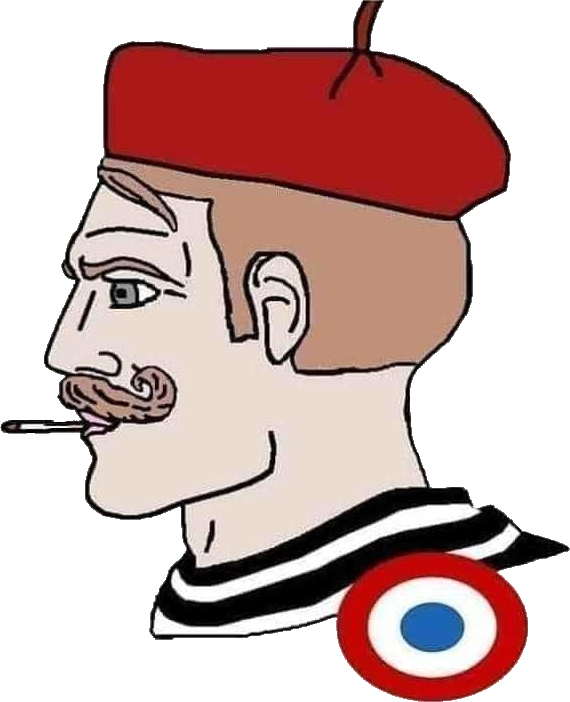
Label: 4_Yes_Chad